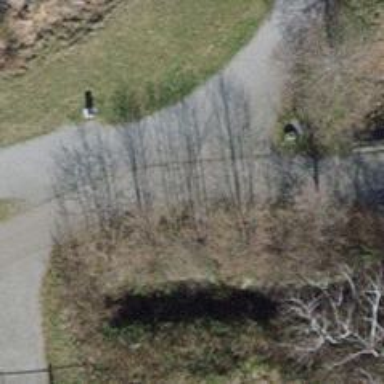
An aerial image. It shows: Asphalt cycleway.